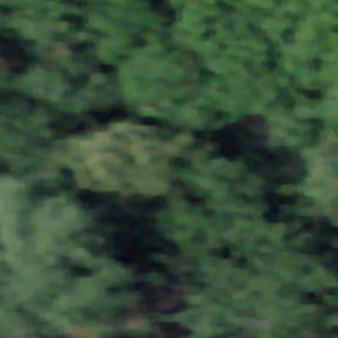
Label: other